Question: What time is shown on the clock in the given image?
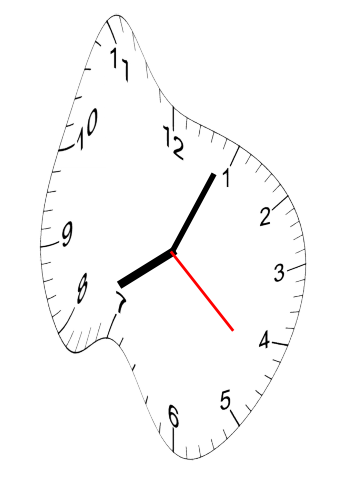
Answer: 08:04:22